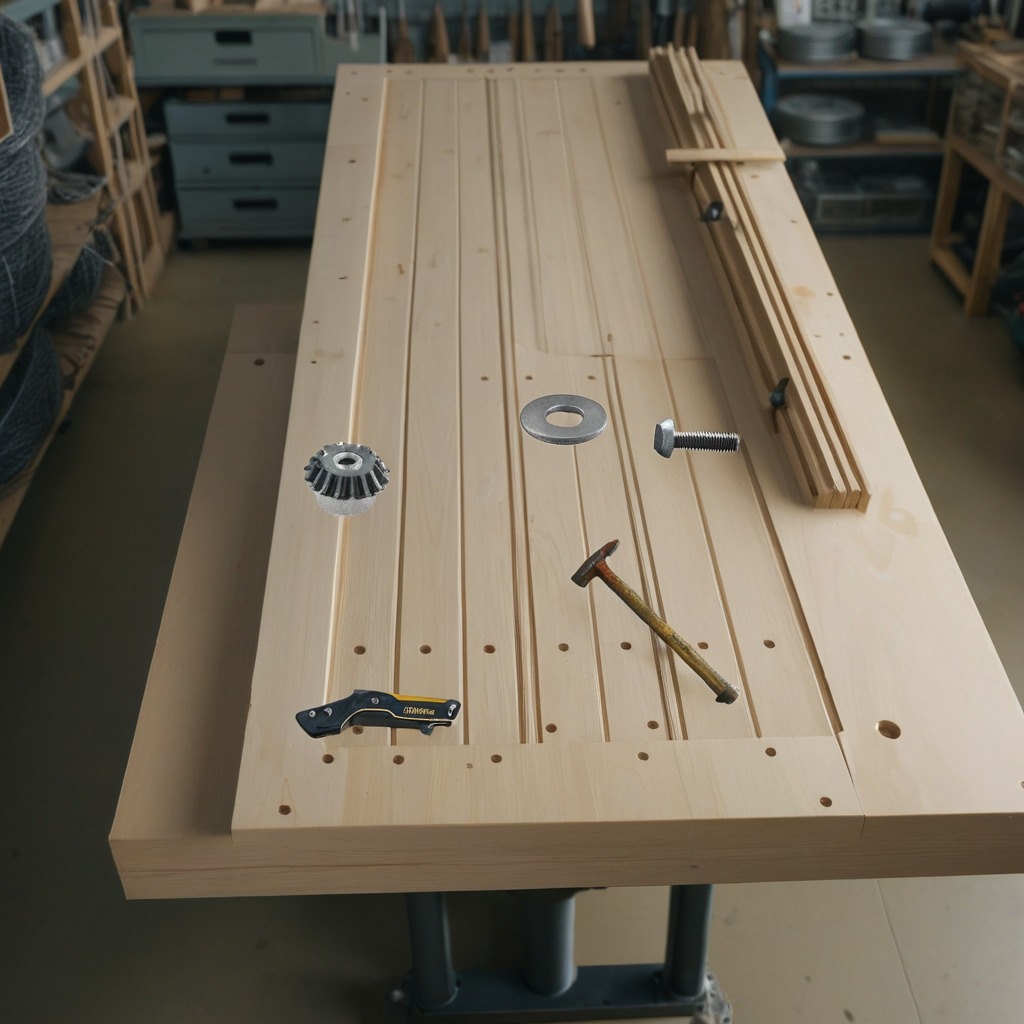
A steel gear with teeth, a utility knife, a flat metal washer, a metal machine screw, and a hammer are lying on a workbench inside a coastal fishing gear workshop.